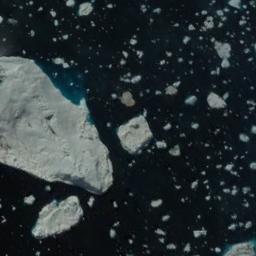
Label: sea_ice